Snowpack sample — Loveland Pass, Silver Plume, Colorado, USA (1/12/25, 11:40 AM MST)
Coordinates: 39.66, -105.88
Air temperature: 7 °F
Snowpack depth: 140 cm
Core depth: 10 cm
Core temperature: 41 °F
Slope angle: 11°, slope face: 30°
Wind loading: high
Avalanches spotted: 2
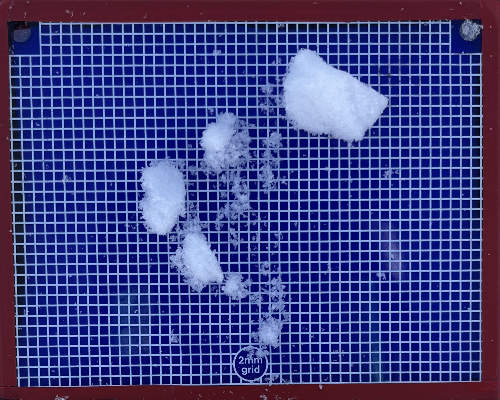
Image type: profile
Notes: Pilot using slightly modified coring method that took too large segment for snow profile picturing, advised not to use in higher level models. Two avalanche on south face nearby, partially cloudy with light snow in the last 24 hours. Lots of wind loading on eastern features.